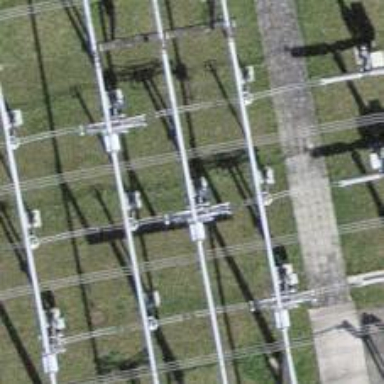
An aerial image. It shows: Busbar power line with 3 cables.